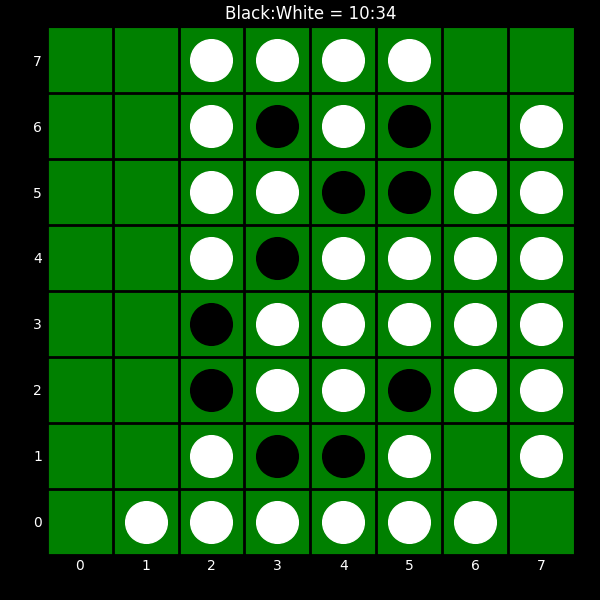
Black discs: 10
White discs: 34